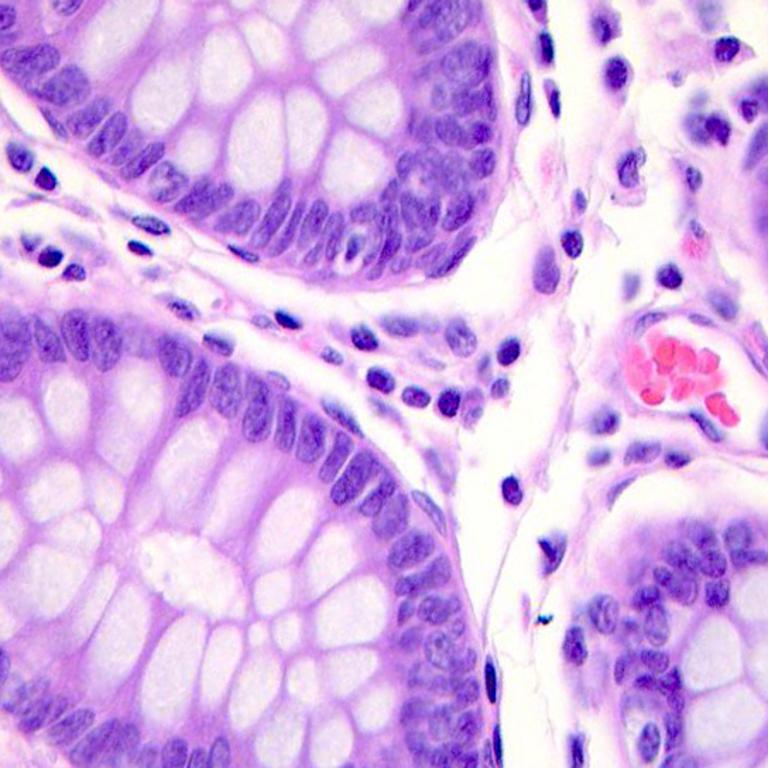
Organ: colon
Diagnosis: benign